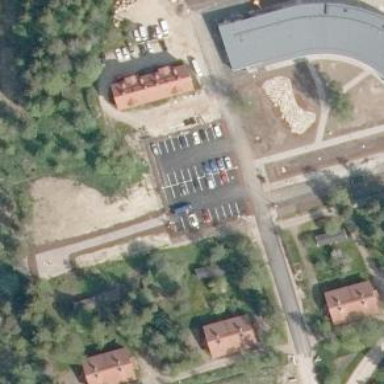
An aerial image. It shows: Parking area.